已知曲线 $C: x^2 + y^2 = 2a|x| + 2y$, 下列说法正确的有 \_\_\_\_\_\_.

\textcircled{1} 曲线 $C$ 关于 $y$ 轴对称;

\textcircled{2} 存在 $a$, 使得曲线 $C$ 与坐标轴的交点个数为 3;

\textcircled{3} 曲线 $C$ 围成的区域面积 $S(a)$ 是关于 $a$ 的增函数;

\textcircled{4} 当 $a \neq 0$ 时, 直线 $l: y = 4ax$ 与曲线 $C$ 有且仅有 2 个交点.
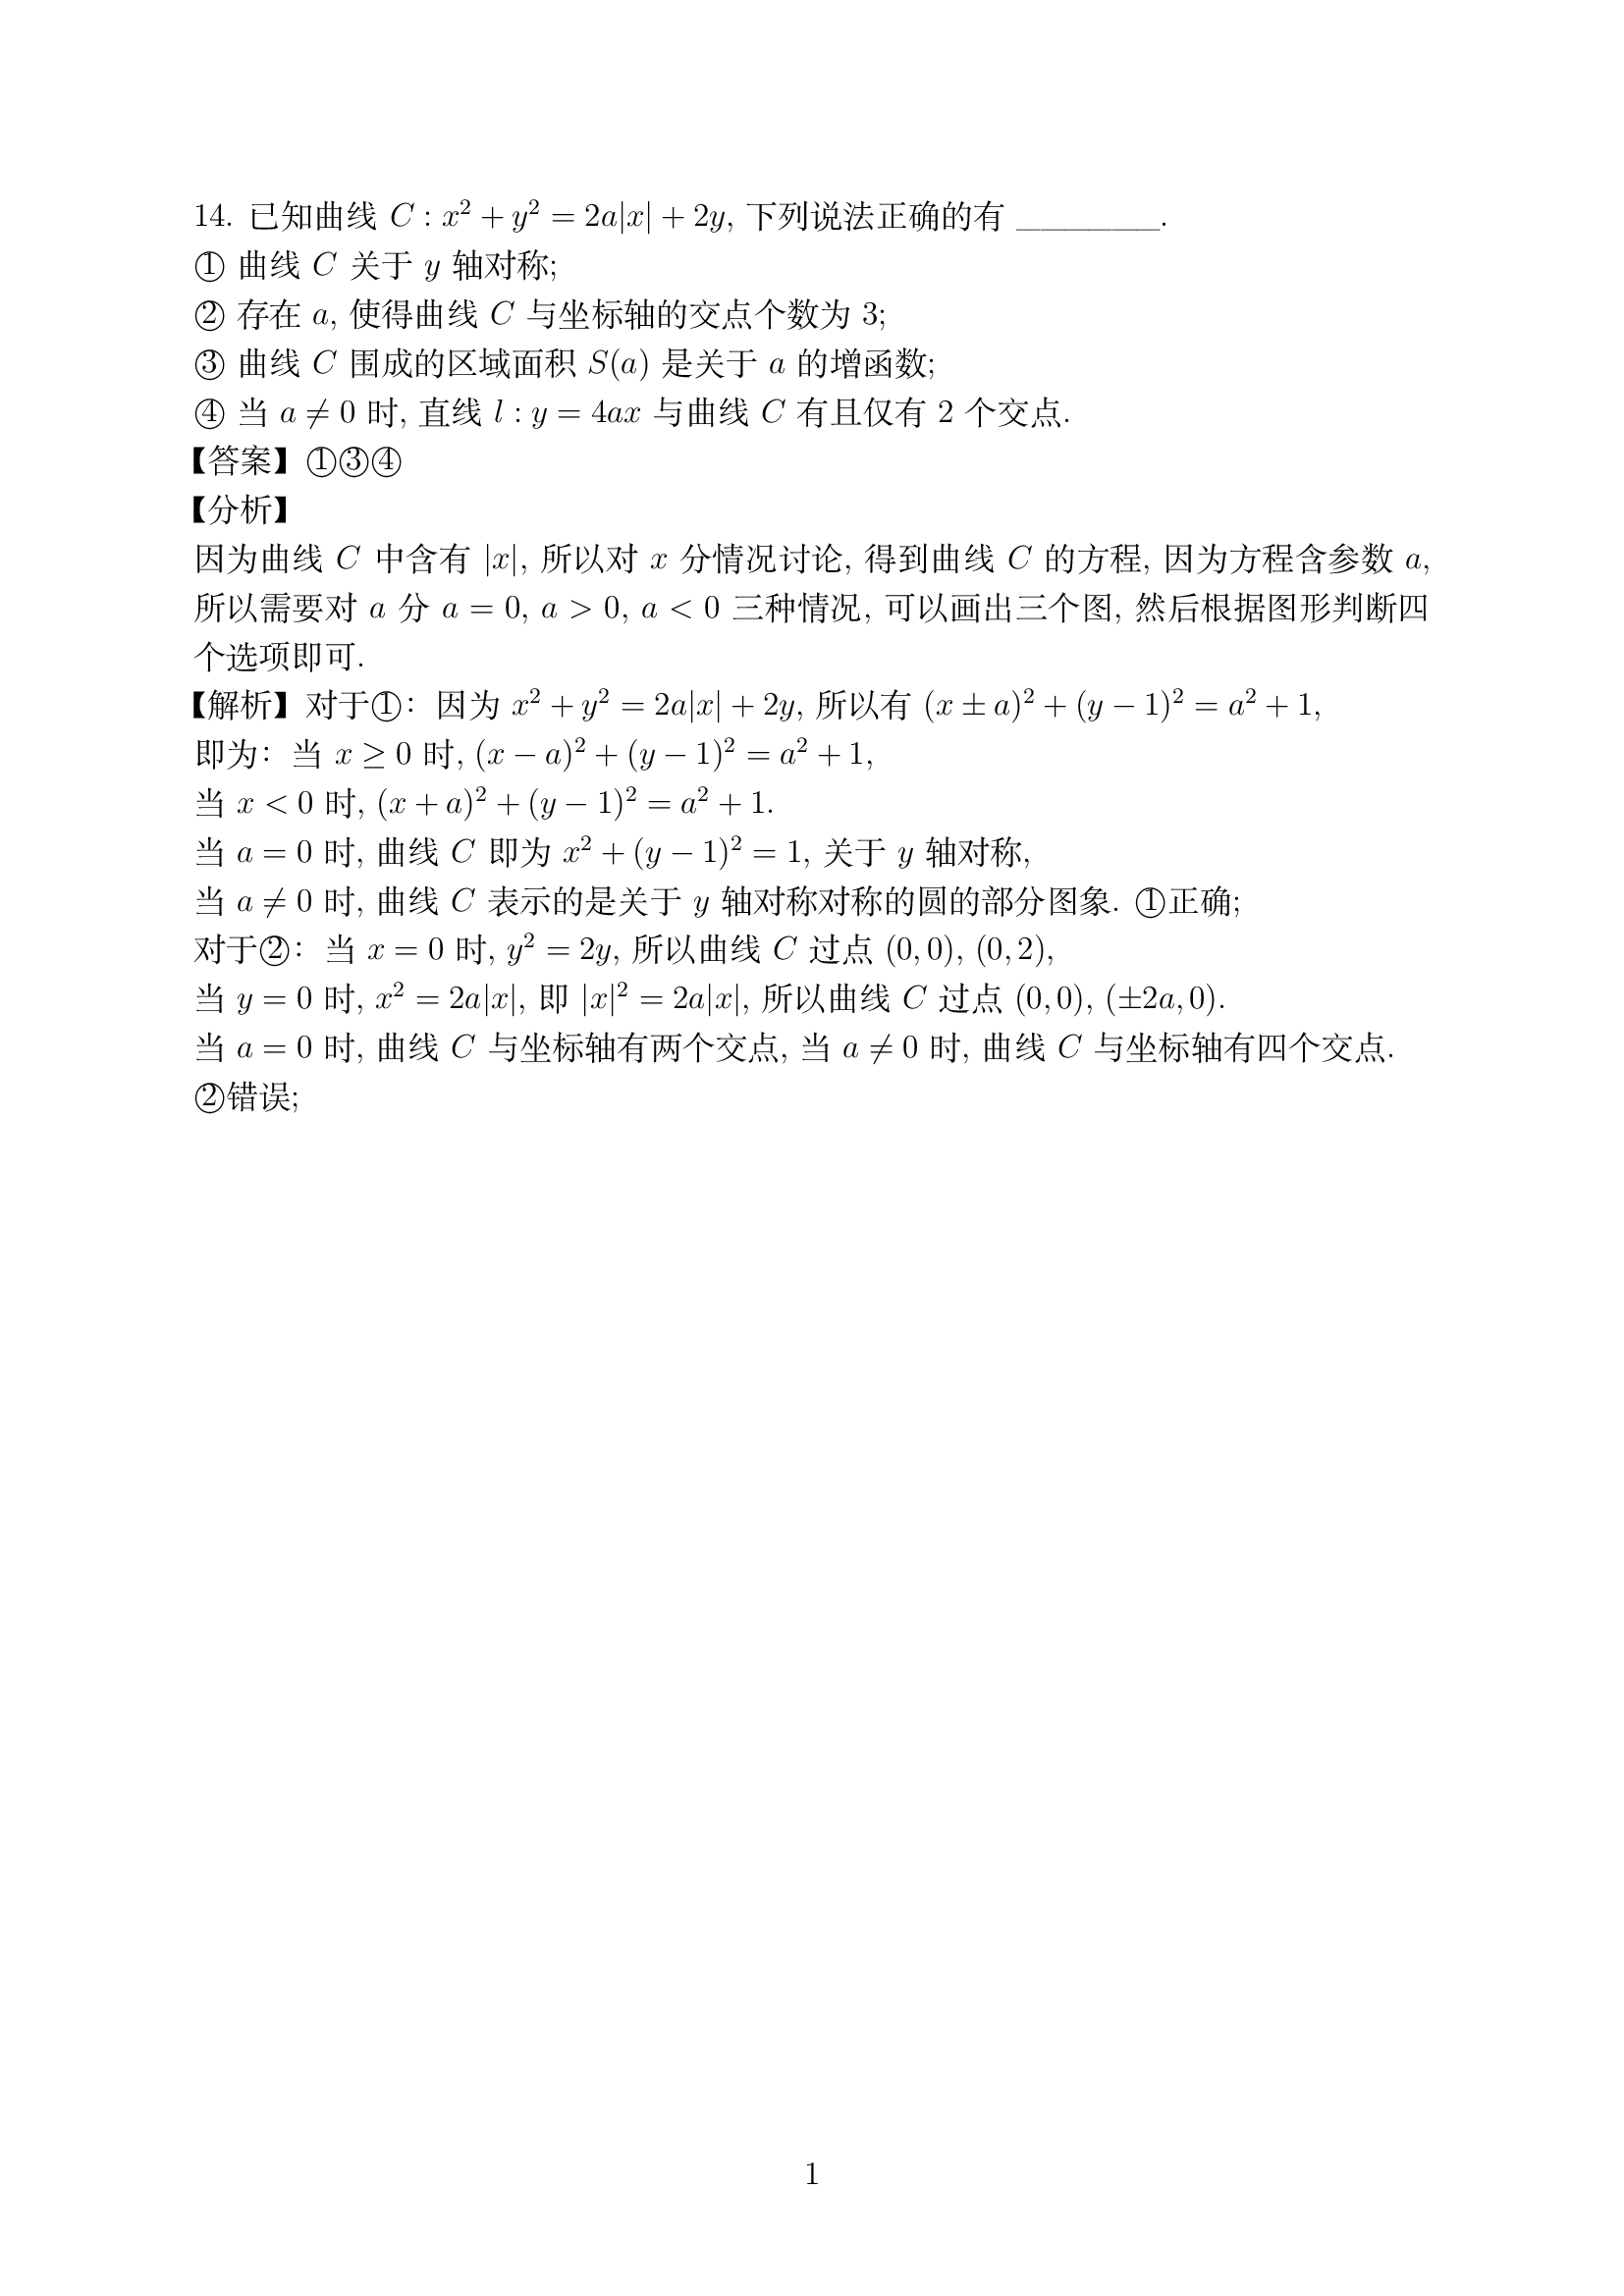
【解答】
【答案】\textcircled{1}\textcircled{3}\textcircled{4}

【分析】

因为曲线 $C$ 中含有 $|x|$, 所以对 $x$ 分情况讨论, 得到曲线 $C$ 的方程, 因为方程含参数 $a$, 所以需要对 $a$ 分 $a=0$, $a>0$, $a<0$ 三种情况, 可以画出三个图, 然后根据图形判断四个选项即可.

【解析】对于\textcircled{1}：因为 $x^2 + y^2 = 2a|x| + 2y$, 所以有 $(x \pm a)^2 + (y - 1)^2 = a^2 + 1$,

即为：当 $x \geq 0$ 时, $(x - a)^2 + (y - 1)^2 = a^2 + 1$,

当 $x < 0$ 时, $(x + a)^2 + (y - 1)^2 = a^2 + 1$.

当 $a = 0$ 时, 曲线 $C$ 即为 $x^2 + (y - 1)^2 = 1$, 关于 $y$ 轴对称,

当 $a \neq 0$ 时, 曲线 $C$ 表示的是关于 $y$ 轴对称对称的圆的部分图象. \textcircled{1}正确;

对于\textcircled{2}：当 $x = 0$ 时, $y^2 = 2y$, 所以曲线 $C$ 过点 $(0,0)$, $(0,2)$,

当 $y = 0$ 时, $x^2 = 2a|x|$, 即 $|x|^2 = 2a|x|$, 所以曲线 $C$ 过点 $(0,0)$, $(\pm 2a,0)$.

当 $a = 0$ 时, 曲线 $C$ 与坐标轴有两个交点, 当 $a \neq 0$ 时, 曲线 $C$ 与坐标轴有四个交点.

\textcircled{2}错误;